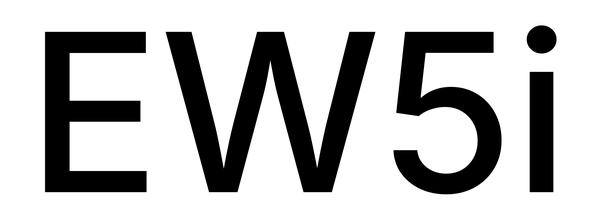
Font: Inter_Medium